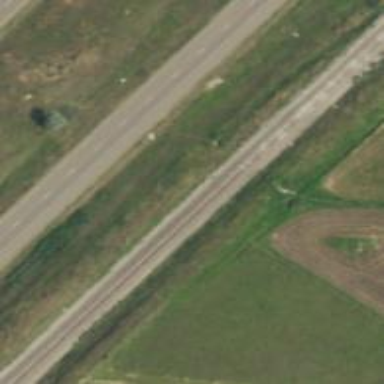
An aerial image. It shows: Railway track.